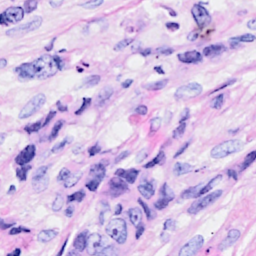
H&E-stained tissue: Breast